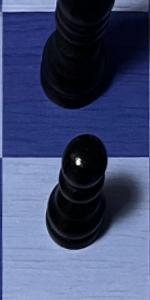
Label: Pawn_Black